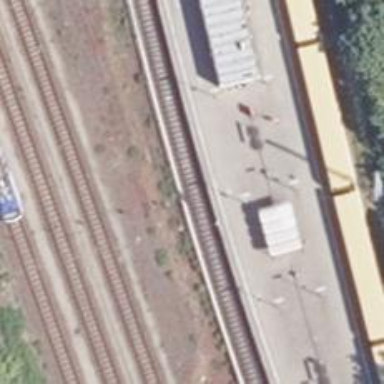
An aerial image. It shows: Light rail stop position with railway stop for public transport.